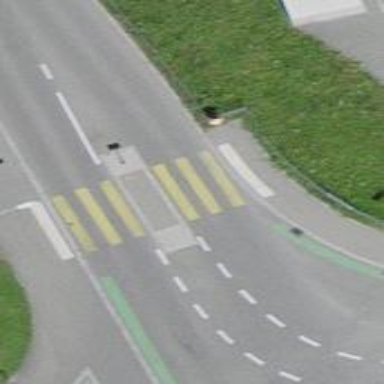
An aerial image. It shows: Zebra crossing on the road.